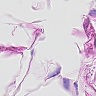
Metastatic tissue present: no